Question: I have tried every kind of CSS trick I know to remove this white space including cell-padding, margins, padding ect ect.
Any idea how to remove this white space below the "sign up" on this banner?
<URL>

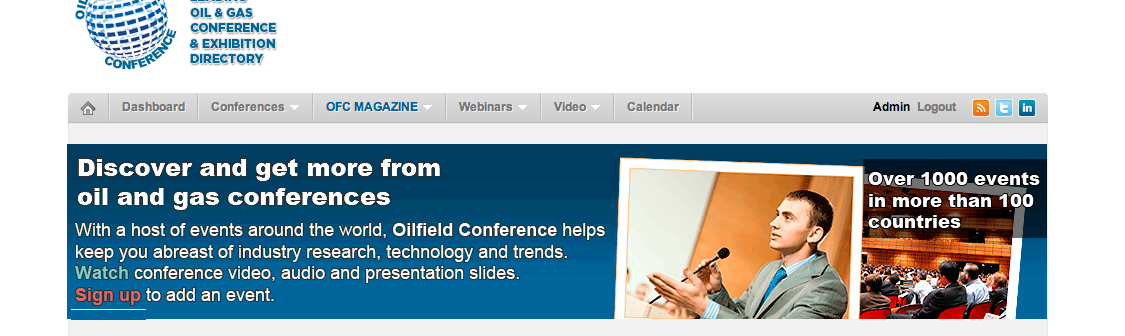
Answer: Add 'vertical-align: top' to this '' in the row the row with the "sign up" ''. I did it inline here, but you'll probably want a class.
'''
<img src="images/OFC_Home_Header_15.png" width="75" height="10" style="vertical-align: top">
'''
>